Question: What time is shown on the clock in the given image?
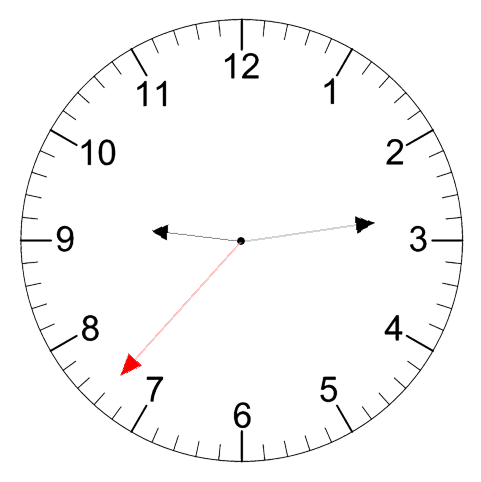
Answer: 09:13:37